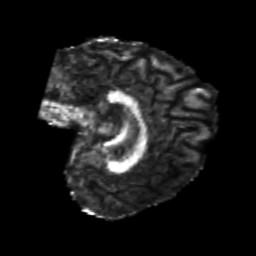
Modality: FA
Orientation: sagittal
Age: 25
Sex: female
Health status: healthy
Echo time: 0.074 s